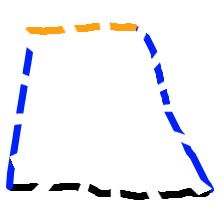
Shape: trapezoid